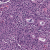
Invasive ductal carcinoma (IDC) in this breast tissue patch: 1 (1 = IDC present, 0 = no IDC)